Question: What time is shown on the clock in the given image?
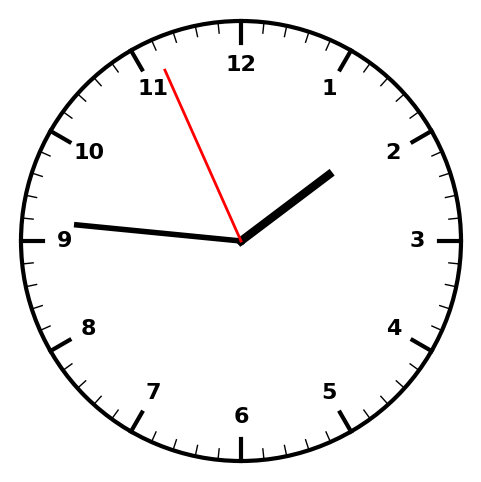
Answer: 01:45:56